Question: So, I have a Windows Phone 8.1 application (Windows Store style) and I'm trying to make a simple 3 column layout. I'm running into the problem though that the controls I put in the smaller columns of the grid do not respect the width of the column. The control instead will be some (I assume) default size that is way too big, unless I manually specify in pixels how wide I want the control to be. I don't want to specify pixels though, since I want this to easily work on different screen sizes.
My XAML code:
'''
<Grid>
<Grid.ColumnDefinitions>
<ColumnDefinition Width="0.15*" />
<ColumnDefinition Width="0.70*" />
<ColumnDefinition Width ="0.15*" />
</Grid.ColumnDefinitions>
<Button Grid.Column="0" Content="A" HorizontalAlignment="Left" Height="Auto" VerticalAlignment="Stretch" FontFamily="Global User Interface" FontSize="40" Width="auto"/>
<TextBlock Grid.Column="1" HorizontalAlignment="Stretch" TextWrapping="Wrap" Text="B" VerticalAlignment="Center" Height="576" Width="Auto" TextAlignment="Center" FontSize="206" />
<Button Grid.Column="2" Content="C" HorizontalAlignment="Right" VerticalAlignment="Bottom" FontFamily="Global User Interface" FontSize="40" Height="640" Width="auto"/>
</Grid>
'''
Screenshot showing the overflowing "C" button going beyond the column line of the grid

Funny enough, taking this EXACT same XAML code and putting it in a Windows Phone 8.1 Silverlight application results in it working as I'd expect with the controls being fit to the grid
edit: Actually, even setting widths in pixels has no effect... uhh wat?
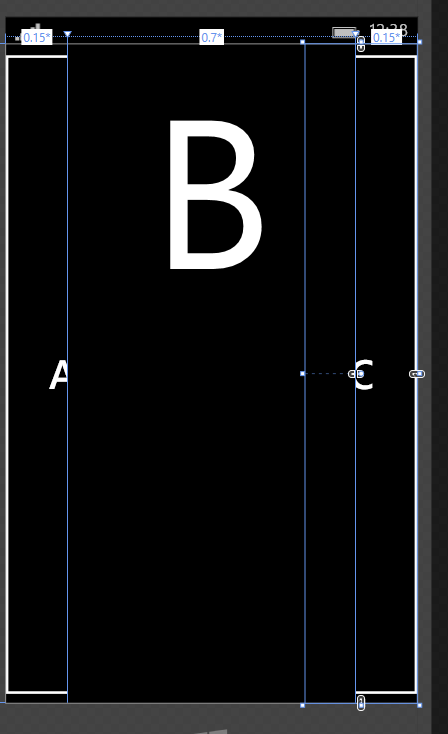
Answer: Set 'MinWidth="0"' on each of your buttons.